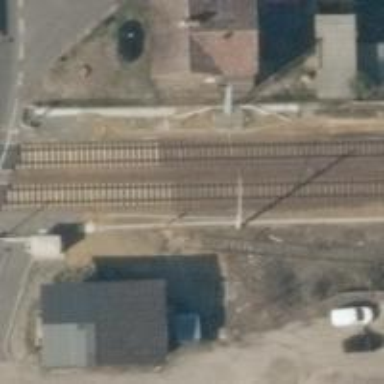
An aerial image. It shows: Railway signal.